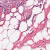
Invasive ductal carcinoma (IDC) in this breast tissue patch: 0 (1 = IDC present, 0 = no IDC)